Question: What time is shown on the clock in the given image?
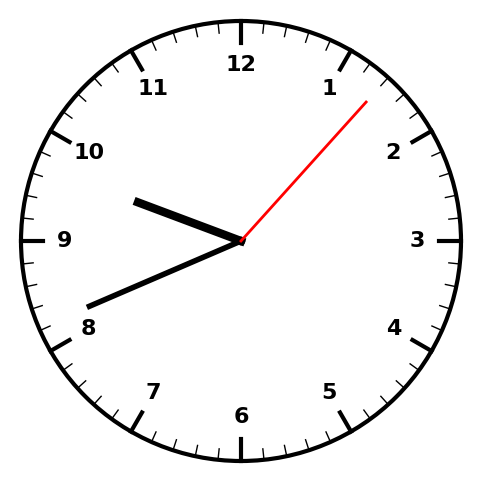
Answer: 09:41:07